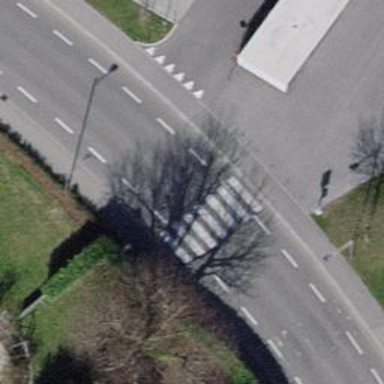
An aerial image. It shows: Uncontrolled zebra crossing with white markings.